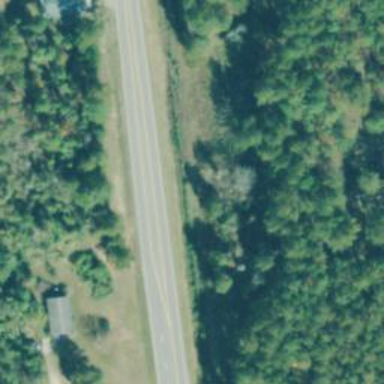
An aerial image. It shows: Asphalt road classified as primary highway.